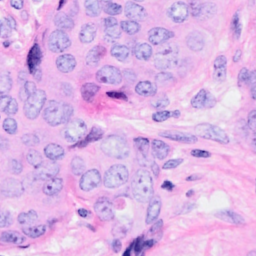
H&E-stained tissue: Breast